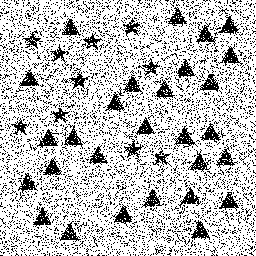
Squares: 0
Triangles: 28
Stars: 10
Total shapes: 38